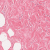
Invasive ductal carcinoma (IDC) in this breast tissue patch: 0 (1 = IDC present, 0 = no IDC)